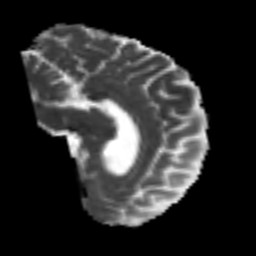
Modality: MD
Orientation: sagittal
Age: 41
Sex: male
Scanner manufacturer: siemens
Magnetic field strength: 3 T
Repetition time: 4.987 s
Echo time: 0.0792 s